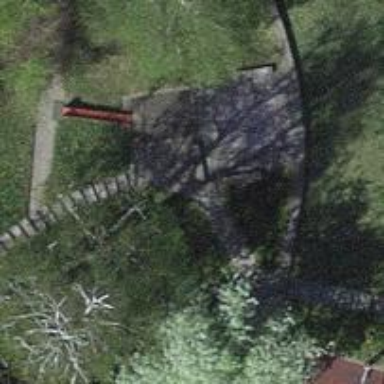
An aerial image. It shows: Playground area for leisure land.